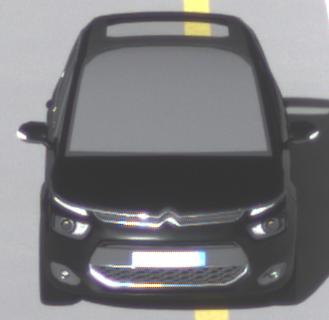
Make: Citroen
Model: Grand C4 Picasso VTi 120
Detailed model: Grand C4 Picasso (II)
Model produced from: 2013/10
Model produced until: 2015/02
Doors: 5
Color: black
Road condition: dry road
Daytime: morning or afternoon
Contrast: high contrast